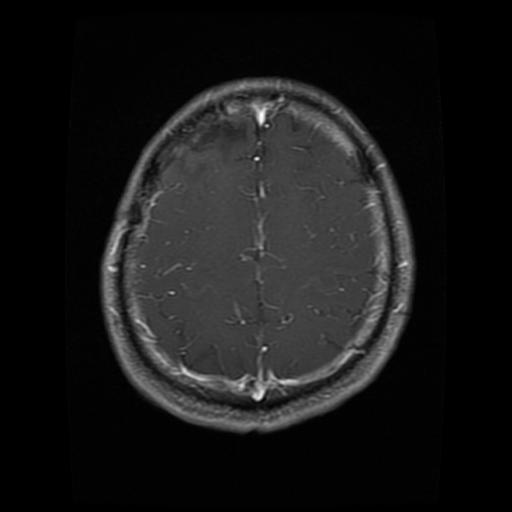
Label: glioma